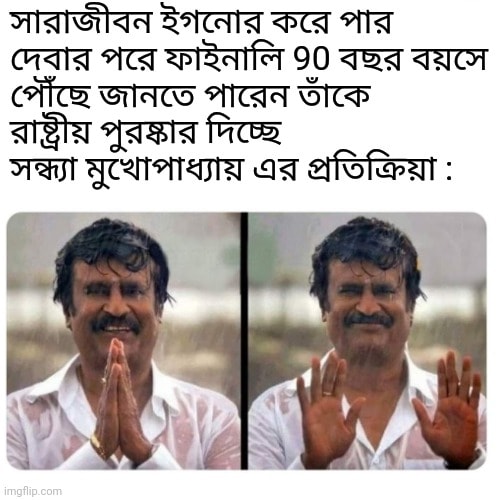
Text: সারাজীবন ইগনোর করে পার দেবার পরে ফাইনালি ৯০ বছর বয়সে পৌঁছে জানতে পারেন তাকে রাষ্ট্রীয় পুরষ্কার দিচ্ছে, সন্ধ্যা মুখোপাধ্যায় এর প্রতিক্রিয়া
Label: Non Hate